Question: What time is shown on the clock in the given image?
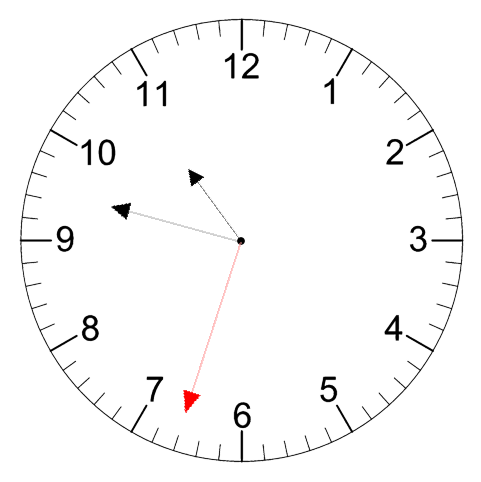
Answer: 10:47:33